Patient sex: F
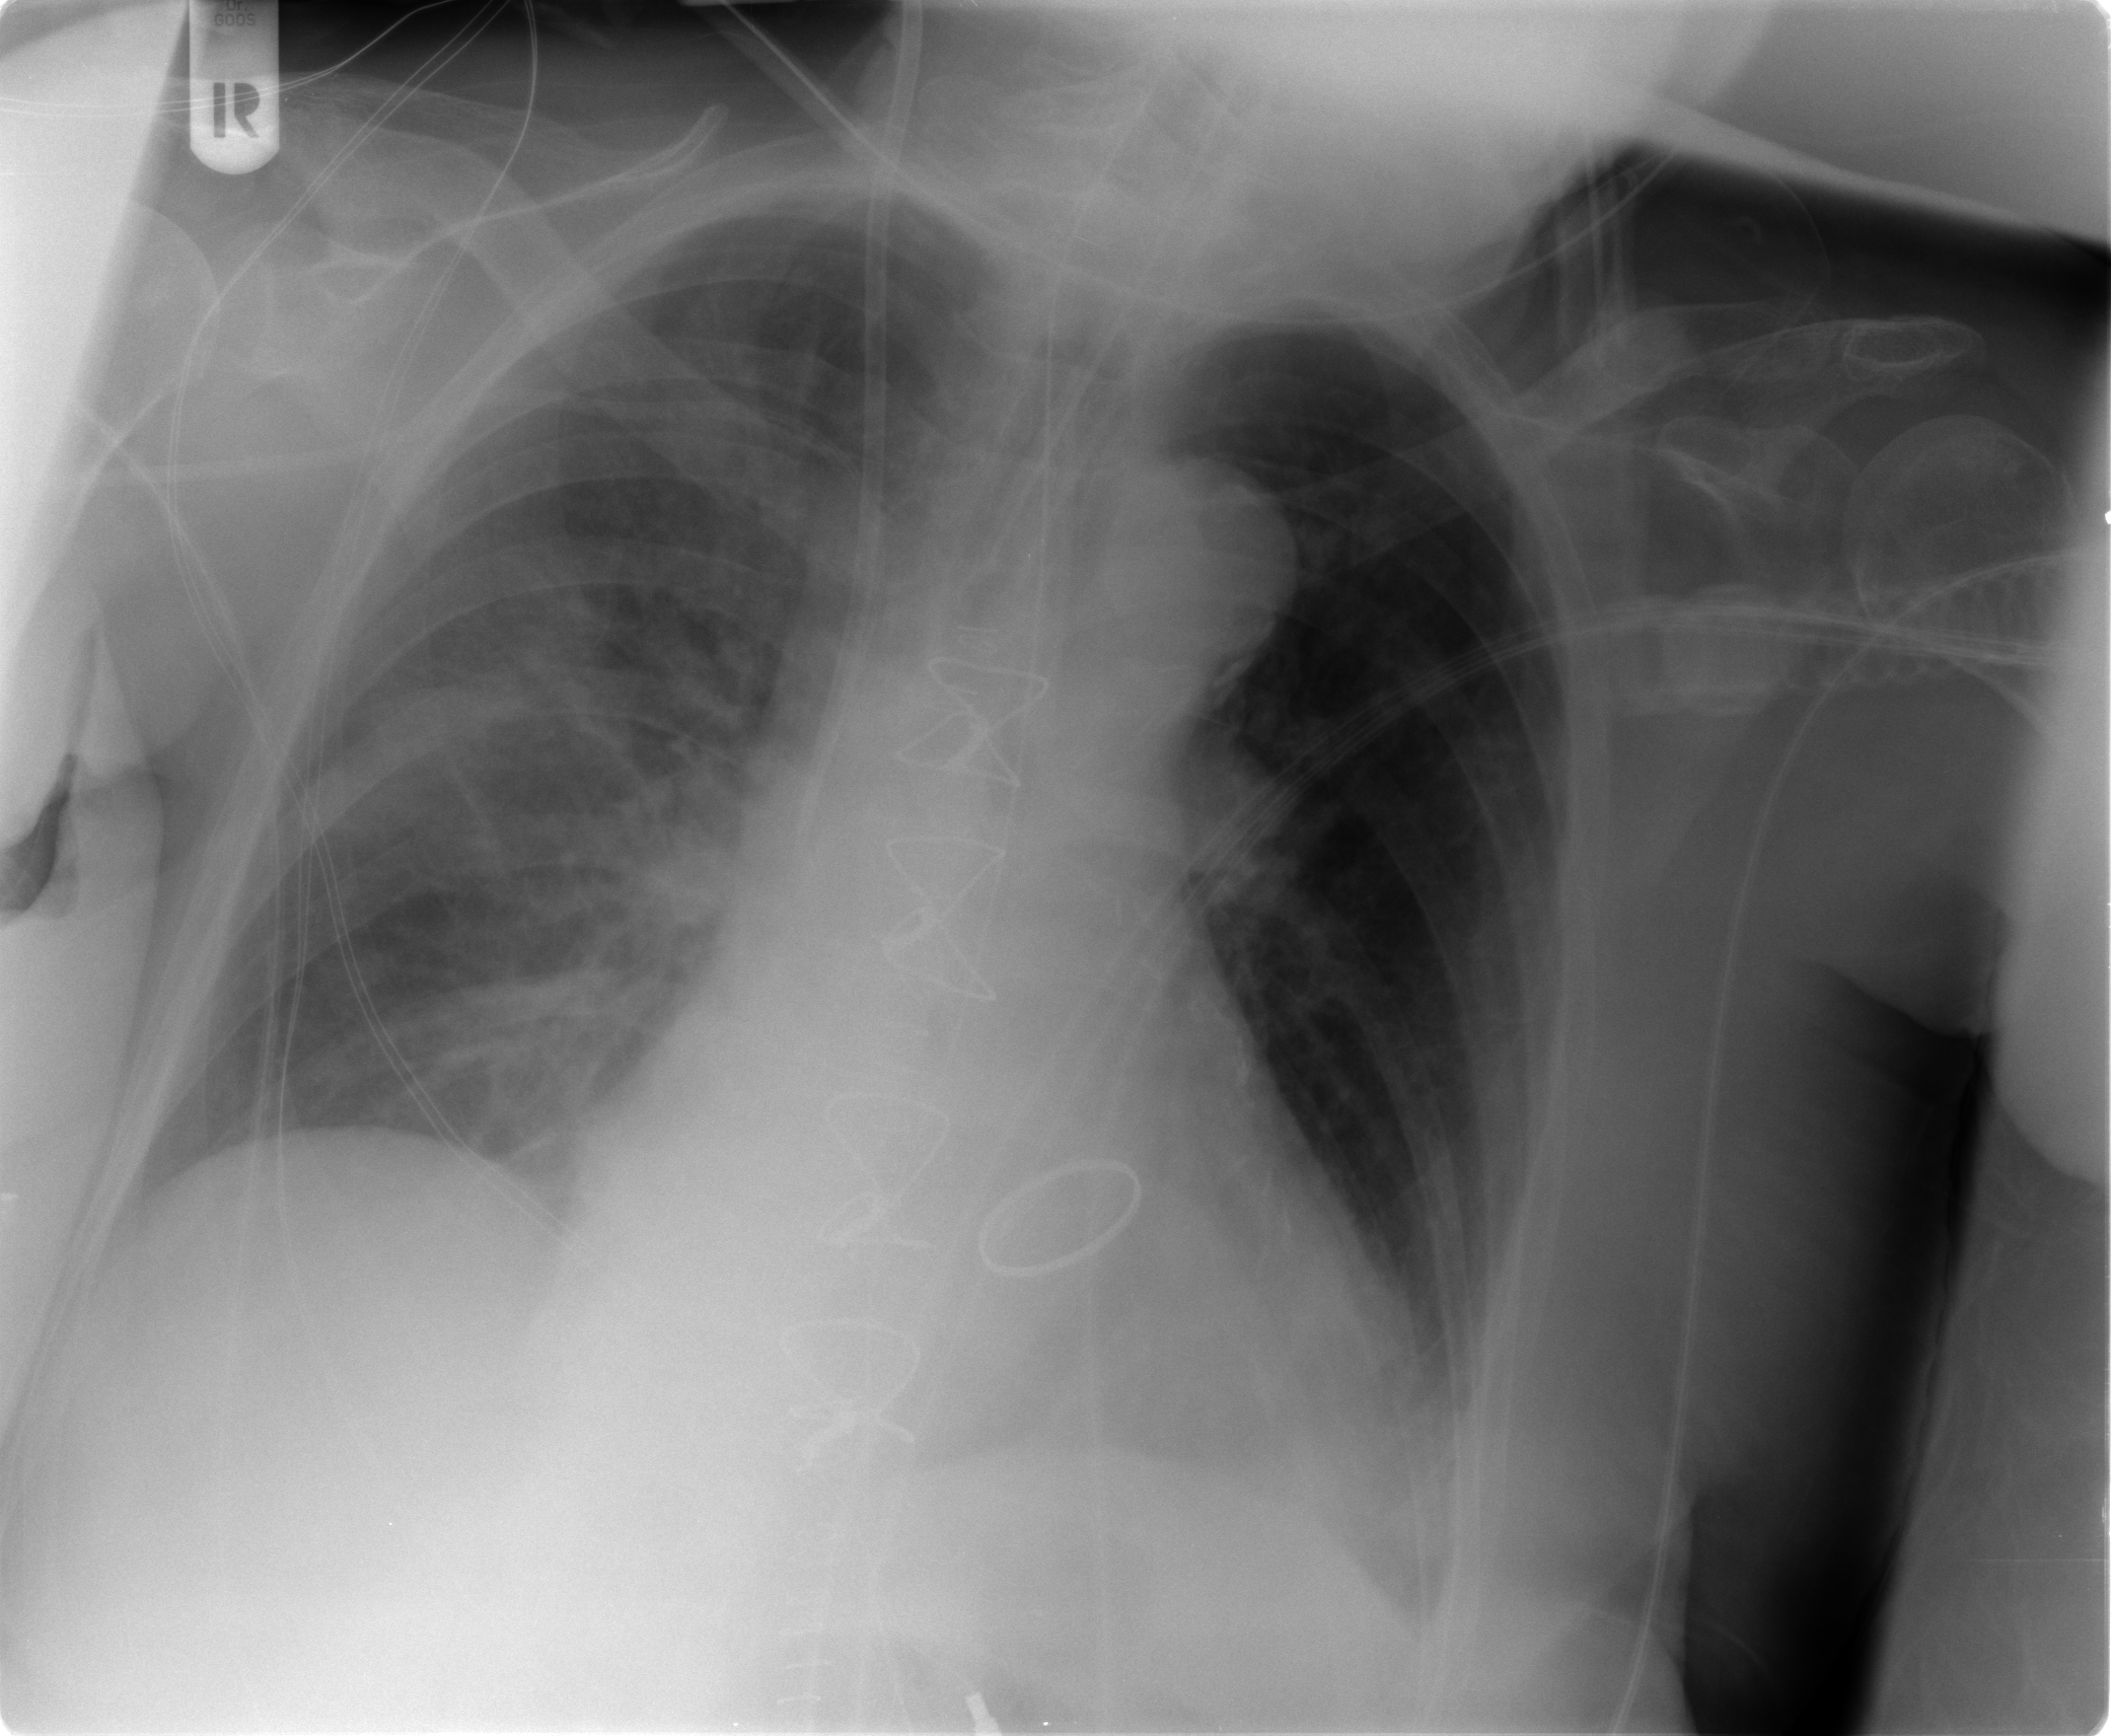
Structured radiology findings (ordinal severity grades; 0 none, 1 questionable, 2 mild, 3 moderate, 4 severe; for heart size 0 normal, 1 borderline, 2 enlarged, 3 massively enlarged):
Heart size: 0
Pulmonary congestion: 0
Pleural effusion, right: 2
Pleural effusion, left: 0
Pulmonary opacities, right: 2
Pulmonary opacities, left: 1
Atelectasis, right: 3
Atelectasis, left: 2